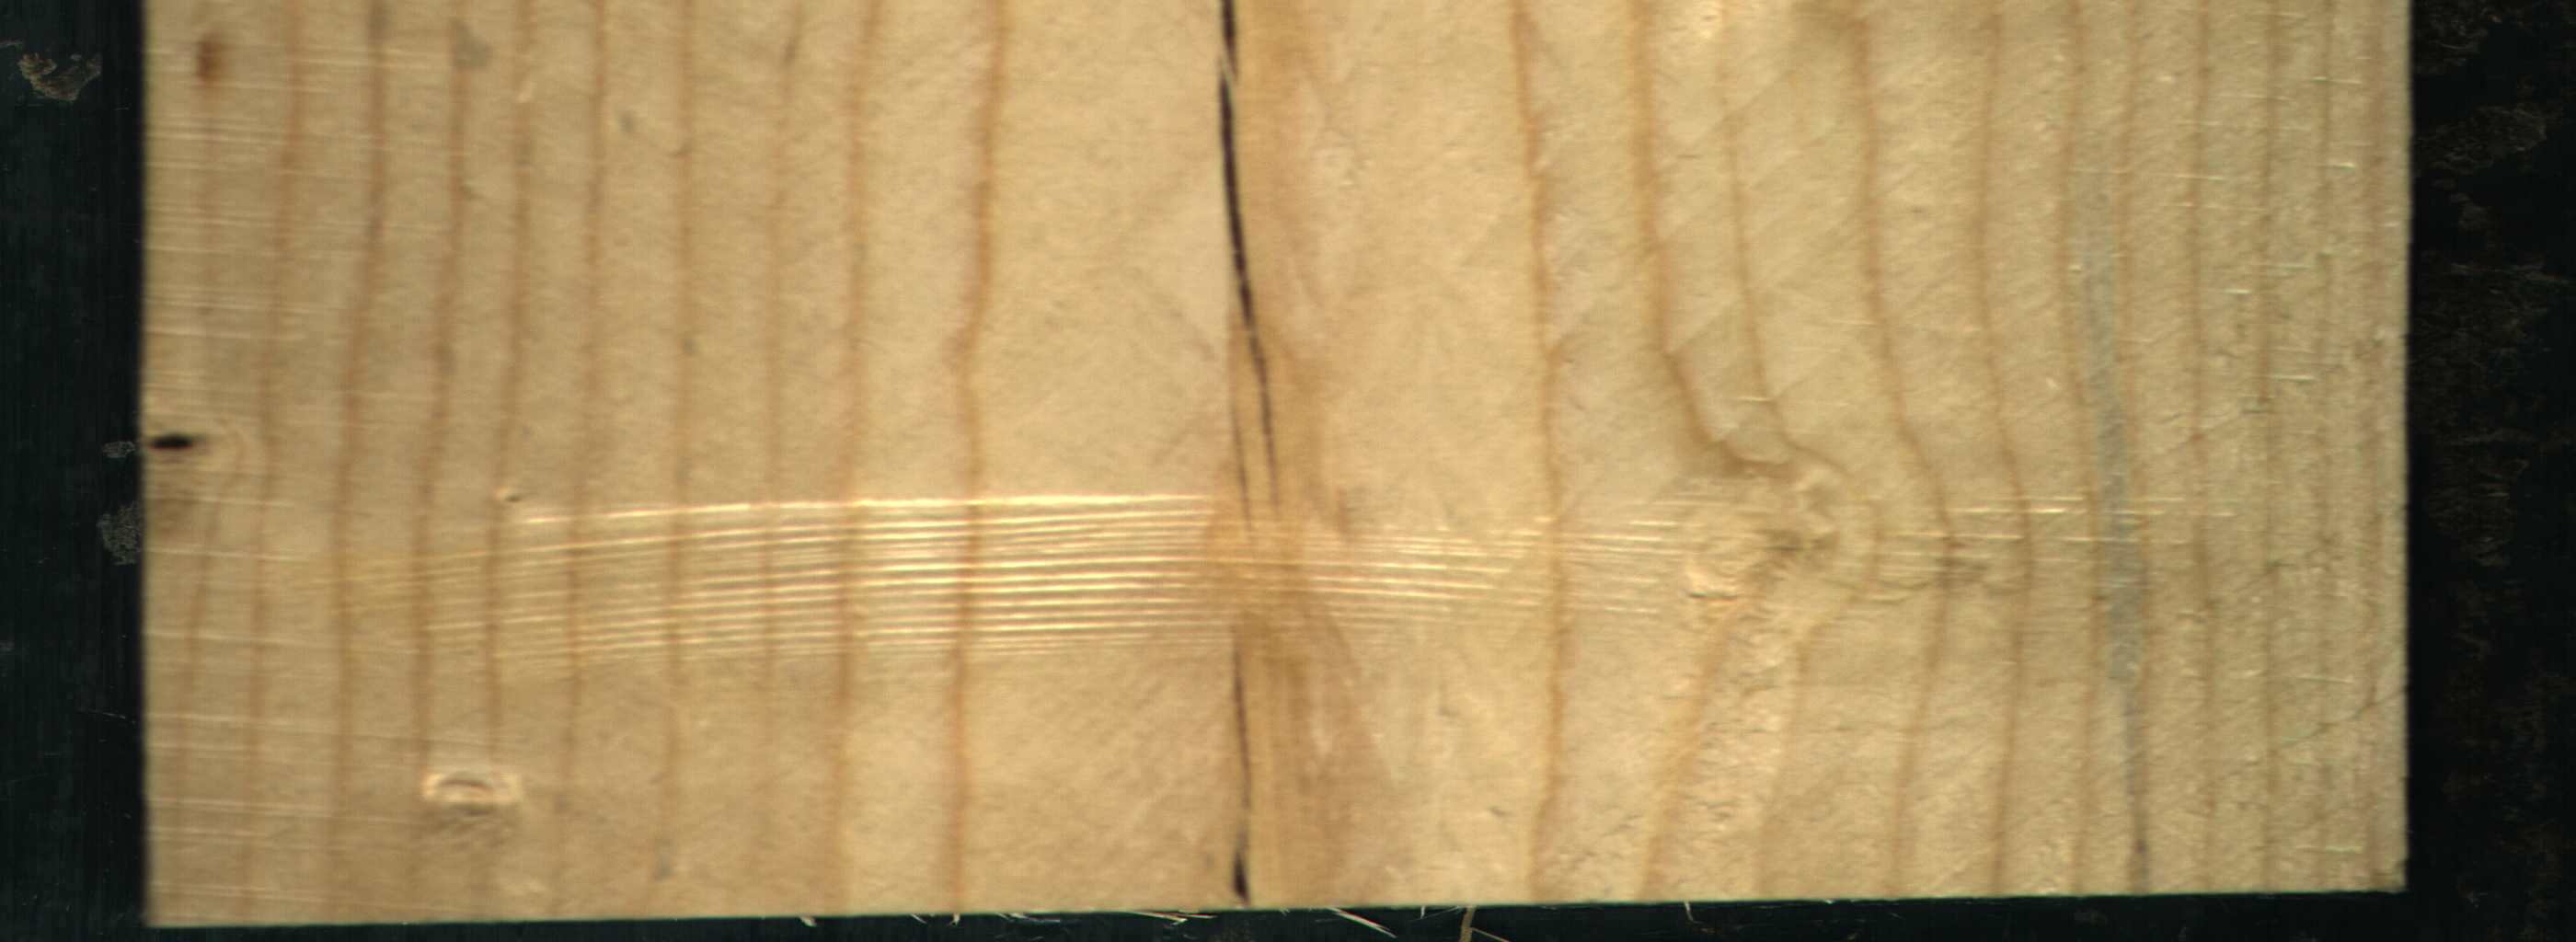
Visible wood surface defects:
Crack
Crack
Dead_Knot